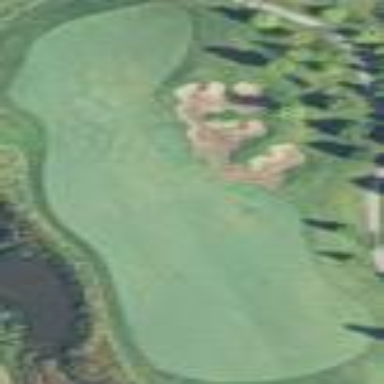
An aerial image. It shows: Golf fairway surrounded by grass.